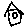
Label: house